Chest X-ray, AP view. Patient: 43 years old, sex F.
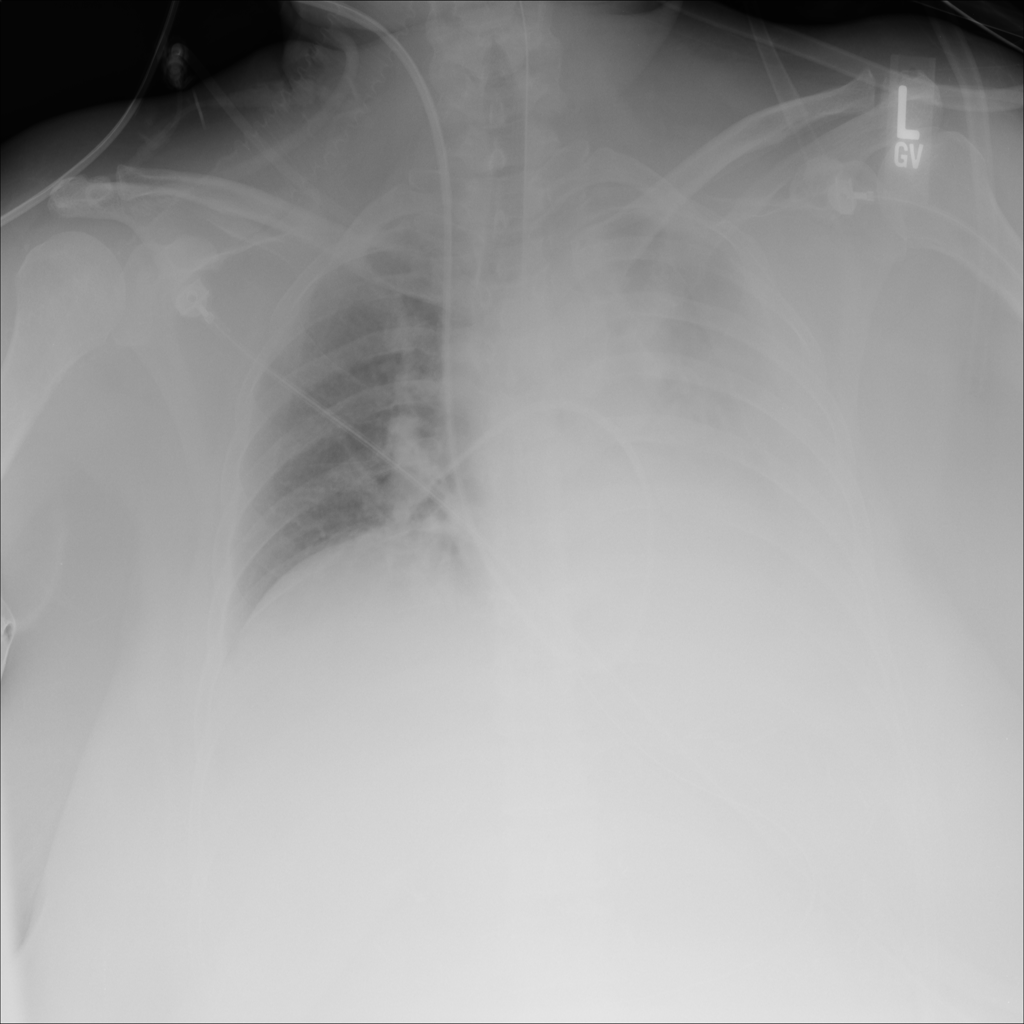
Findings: Effusion